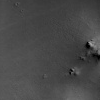
Atmospheric dust classification: not_dusty